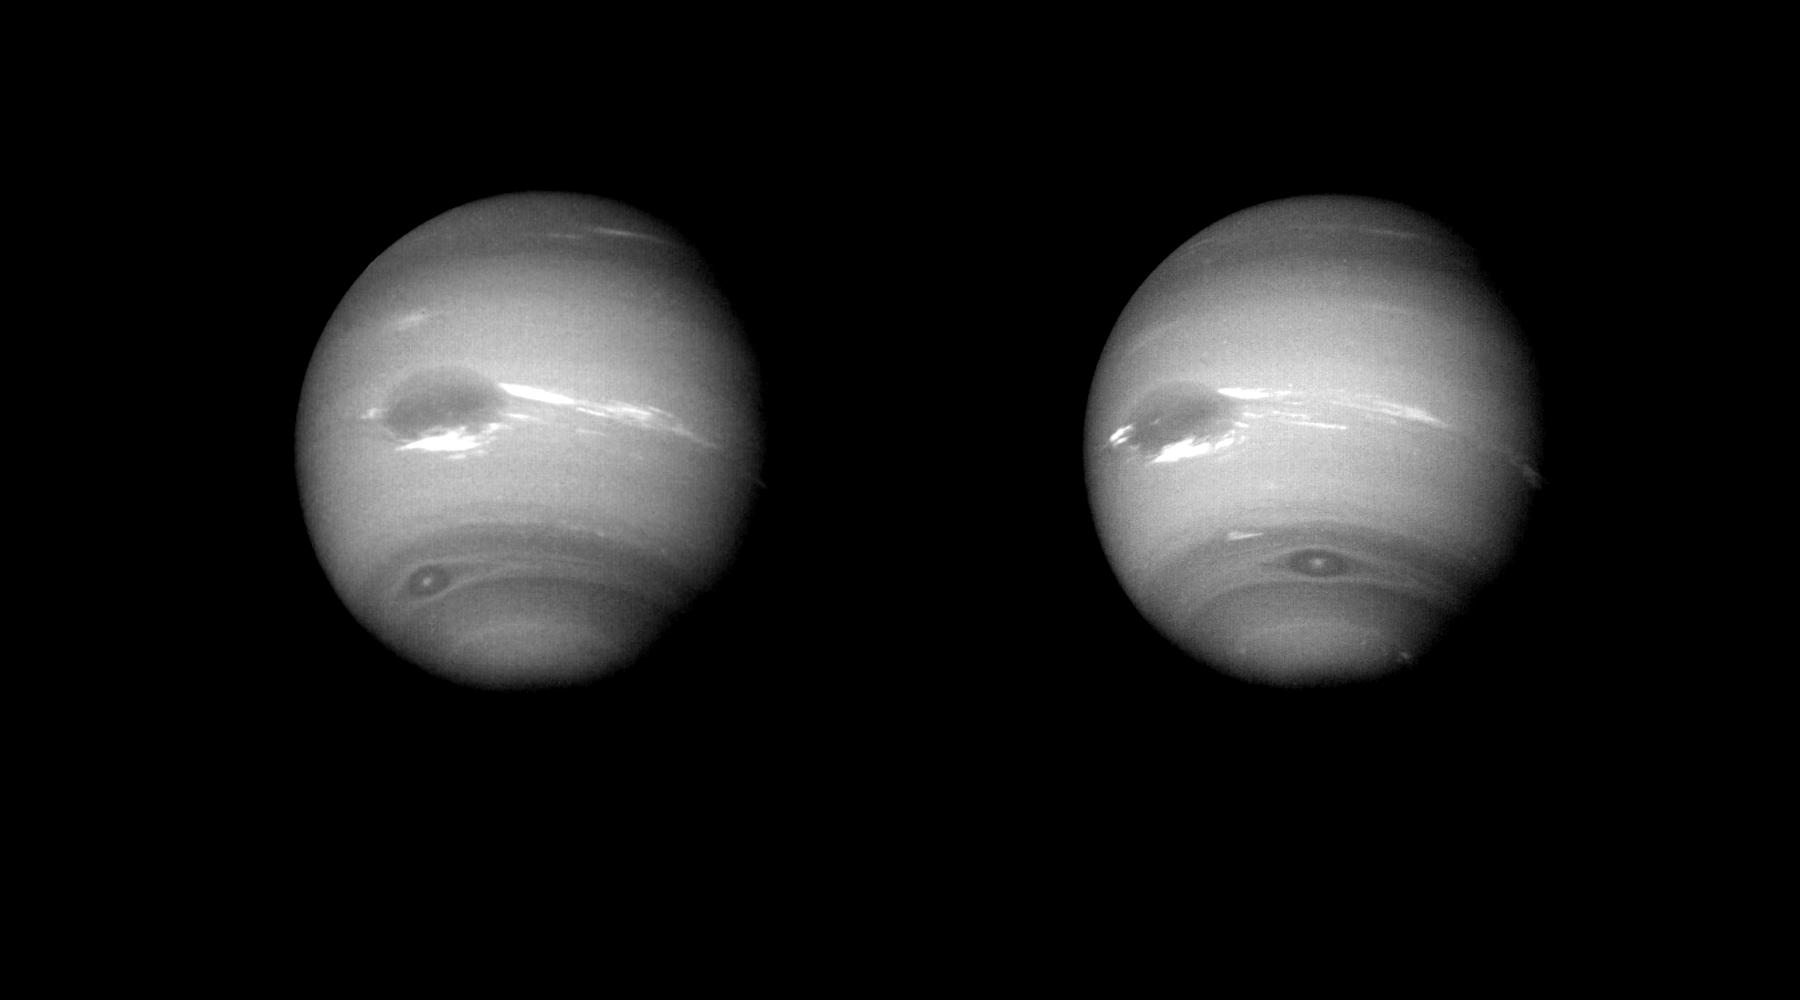
Neptune - Two Images Neptune, Voyager